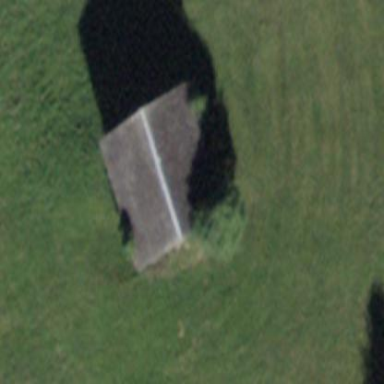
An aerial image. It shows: Rural barn.